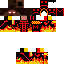
A male skeleton skin with dark skin, wearing brown long hair dressed in a red armor chest and red pants, featuring a closed mouth.